Field crop: maize
Growth stage: 2
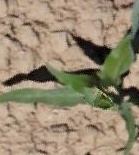
Species: maize